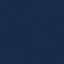
Land use / land cover: SeaLake